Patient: sex F, age 54
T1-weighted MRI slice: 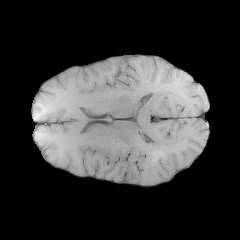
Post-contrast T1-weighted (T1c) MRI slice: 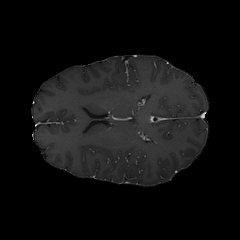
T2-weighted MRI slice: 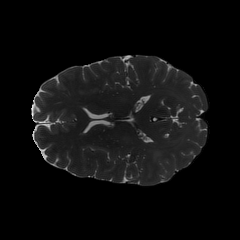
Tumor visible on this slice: no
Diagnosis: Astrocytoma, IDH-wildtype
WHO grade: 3